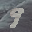
Label: 9